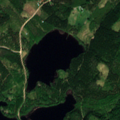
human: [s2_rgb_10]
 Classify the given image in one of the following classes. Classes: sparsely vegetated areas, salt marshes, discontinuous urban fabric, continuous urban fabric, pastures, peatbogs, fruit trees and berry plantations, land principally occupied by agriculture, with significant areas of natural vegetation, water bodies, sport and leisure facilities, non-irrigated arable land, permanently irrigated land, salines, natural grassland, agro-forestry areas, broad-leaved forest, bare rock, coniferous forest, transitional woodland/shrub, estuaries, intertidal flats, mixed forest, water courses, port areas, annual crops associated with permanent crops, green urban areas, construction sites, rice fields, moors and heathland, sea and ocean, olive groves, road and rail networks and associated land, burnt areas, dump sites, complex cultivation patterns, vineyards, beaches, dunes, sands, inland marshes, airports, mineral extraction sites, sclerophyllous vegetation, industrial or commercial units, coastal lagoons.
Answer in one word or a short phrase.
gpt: broad-leaved forest, coniferous forest, mixed forest, transitional woodland/shrub, water bodies